Question: I have following model corresponding to the database tables listed below.
A manager is an employee. An accountant also is an employee.
1. What is the best method to get all managers in the repository? How to implement GetAllManagers() method?
2. Is it proper TPT?

CODE
'''
MyRepository.MyEmployeeRepository rep = new MyEmployeeRepository();
List<Employee> e = rep.GetAllEmployees();
public class MyEmployeeRepository
{
private string connectionStringVal;
public MyEmployeeRepository()
{
SqlConnectionStringBuilder sqlBuilder = new SqlConnectionStringBuilder();
sqlBuilder.DataSource = ".";
sqlBuilder.InitialCatalog = "LibraryReservationSystem";
sqlBuilder.IntegratedSecurity = true;
// Initialize the EntityConnectionStringBuilder.
EntityConnectionStringBuilder entityBuilder = new EntityConnectionStringBuilder();
entityBuilder.Provider = "System.Data.SqlClient";
entityBuilder.ProviderConnectionString = sqlBuilder.ToString();
entityBuilder.Metadata = @"res://*/Test.csdl|res://*/Test.ssdl|res://*/Test.msl";
connectionStringVal = entityBuilder.ToString();
}
public List<Employee> GetAllEmployees()
{
List<Employee> employees = new List<Employee>();
using (var context = new MyEntityDataModelEDM.LibraryReservationSystemEntities1(connectionStringVal))
{
foreach (MyEntityDataModelEDM.Employee p in context.Employees)
{
employees.Add(p);
}
}
return employees;
}
public List<Manager> GetAllManagers()
{
List<Manager> managers = new List<Manager>();
using (var context = new MyEntityDataModelEDM.LibraryReservationSystemEntities1(connectionStringVal))
{
}
return managers;
}
}
'''
This model has drawbacks. It should consider following:
1. Employee can be created without any role for him.
2. One employee can have multiple roles.
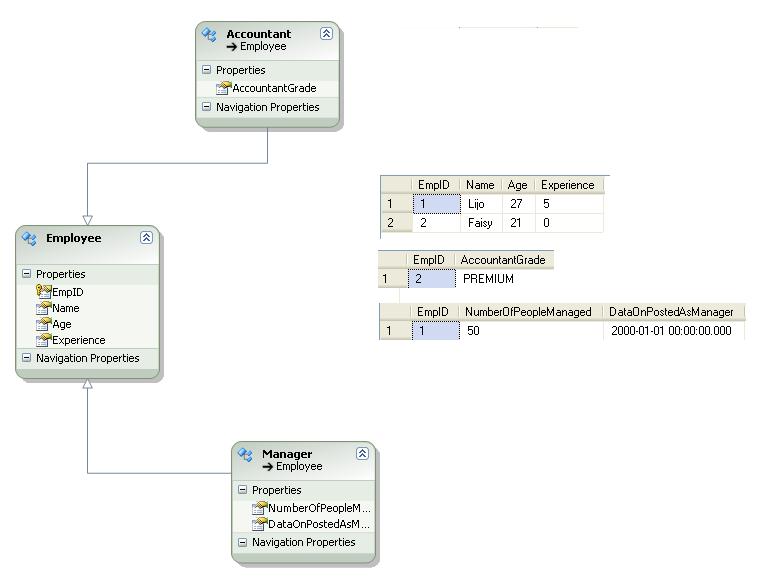
Answer: Just do:
'''
return context.Employees.OfType<Accountant>().ToList()
'''
This is however a really bad way to model employees.. if an accountant changes job, you need to kill and recreate that object..
See my answer on <URL>.